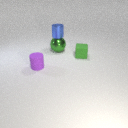
small green rubber cube in front of large green metal sphere